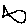
Label: fish